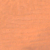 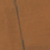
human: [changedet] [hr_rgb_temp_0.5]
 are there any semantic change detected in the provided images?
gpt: A vertical street was edified in the desert.